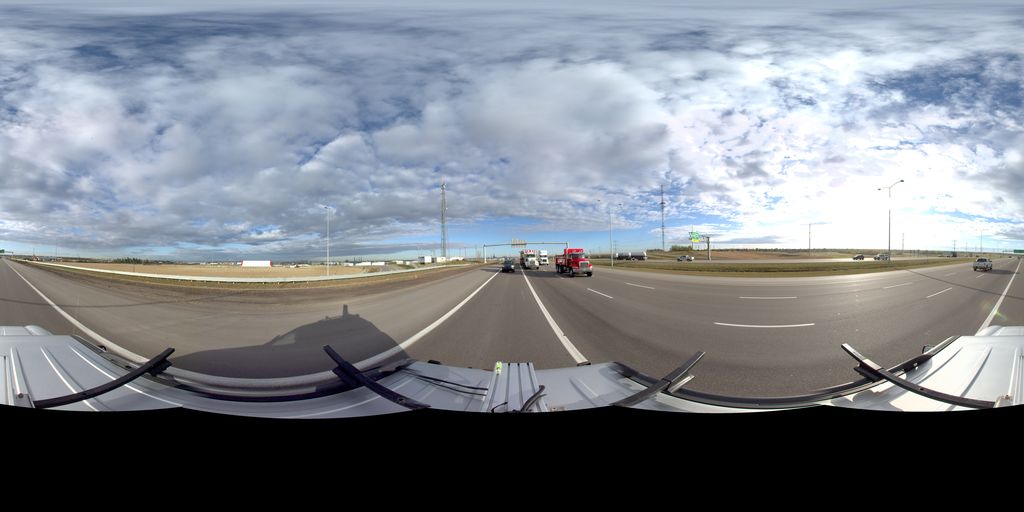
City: edmonton